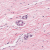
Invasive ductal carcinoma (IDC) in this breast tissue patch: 0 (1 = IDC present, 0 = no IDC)